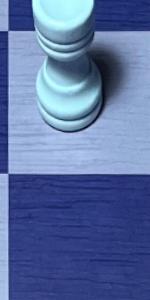
Label: Empty